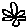
Label: flower